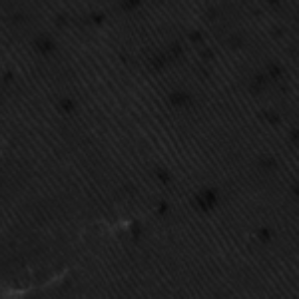
Label: frost